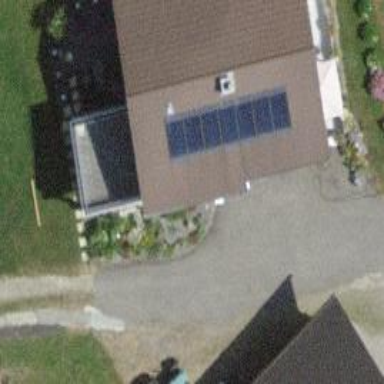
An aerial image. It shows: Solar power generator using photovoltaic method with solar photovoltaic panel types.